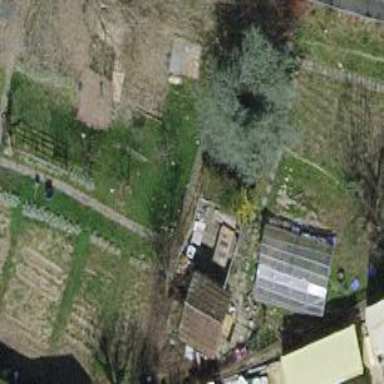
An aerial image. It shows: Allotments area.